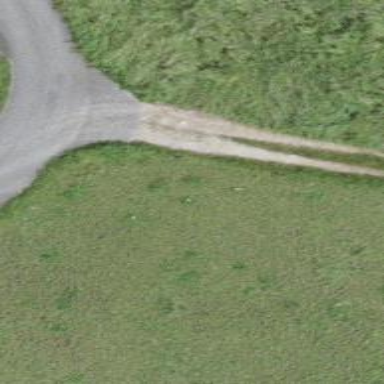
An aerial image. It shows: Grass track with Grade 4 tracktype.